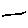
Label: line